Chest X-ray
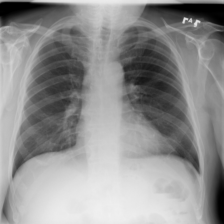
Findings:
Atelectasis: negative
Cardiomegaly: negative
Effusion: negative
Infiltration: negative
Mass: negative
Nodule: negative
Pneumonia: negative
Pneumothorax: negative
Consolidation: negative
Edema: negative
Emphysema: negative
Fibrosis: negative
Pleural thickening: negative
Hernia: negative